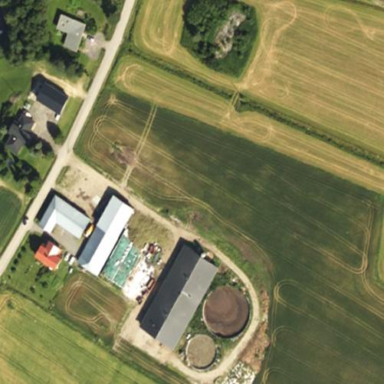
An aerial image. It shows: Farmyard area.